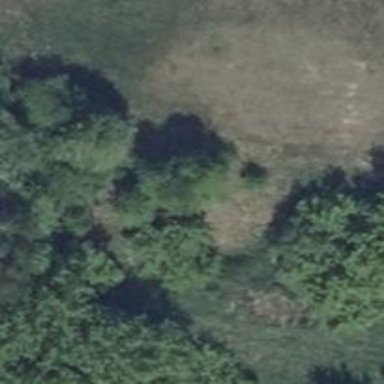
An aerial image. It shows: Hunting stand.